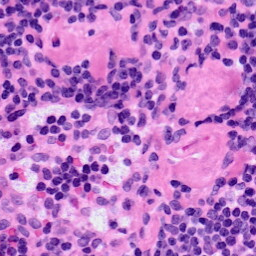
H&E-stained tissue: LymphNode